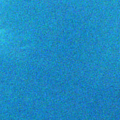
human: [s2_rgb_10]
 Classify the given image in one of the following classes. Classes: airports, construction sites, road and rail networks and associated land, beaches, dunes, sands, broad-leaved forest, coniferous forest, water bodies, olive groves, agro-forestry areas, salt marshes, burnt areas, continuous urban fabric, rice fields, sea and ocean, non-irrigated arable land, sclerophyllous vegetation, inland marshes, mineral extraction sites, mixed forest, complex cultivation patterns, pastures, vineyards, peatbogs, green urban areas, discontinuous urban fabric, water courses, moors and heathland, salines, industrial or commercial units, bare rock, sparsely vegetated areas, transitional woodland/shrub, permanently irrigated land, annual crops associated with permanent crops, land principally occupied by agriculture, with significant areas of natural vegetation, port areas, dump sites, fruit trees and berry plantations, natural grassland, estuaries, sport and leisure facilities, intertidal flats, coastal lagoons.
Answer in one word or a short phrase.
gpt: sea and ocean